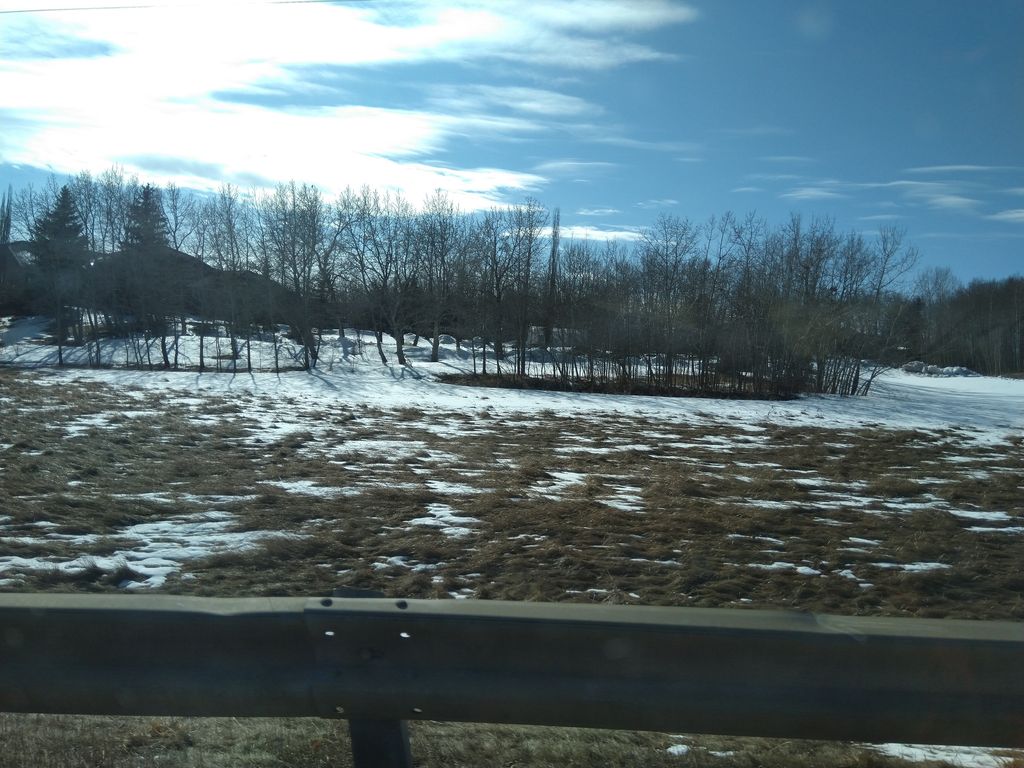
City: calgary